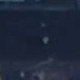
Vehicle type: Motorcycle